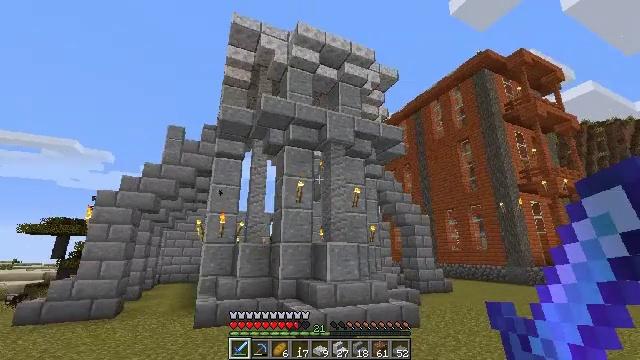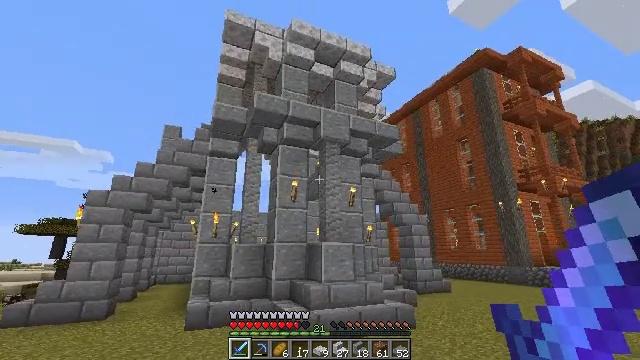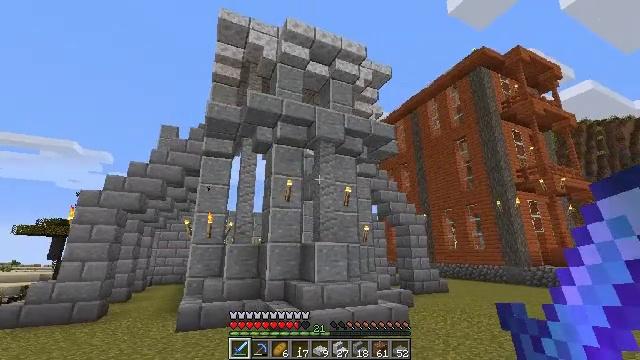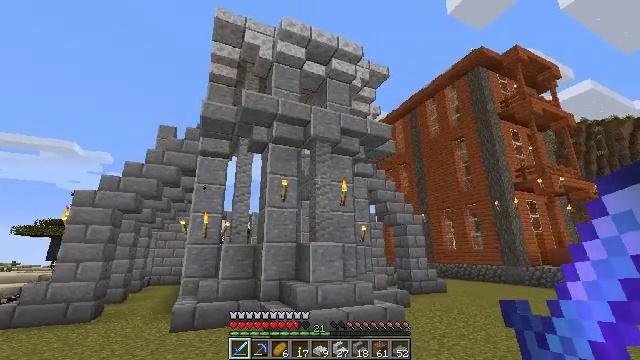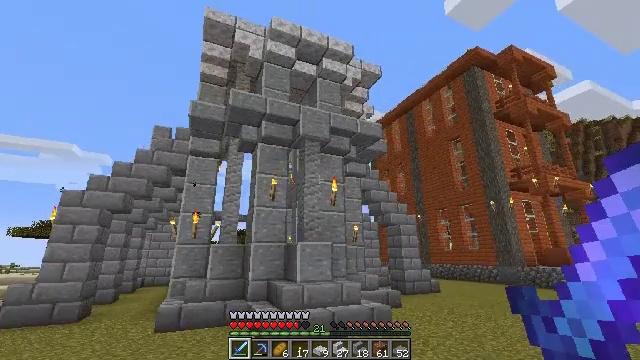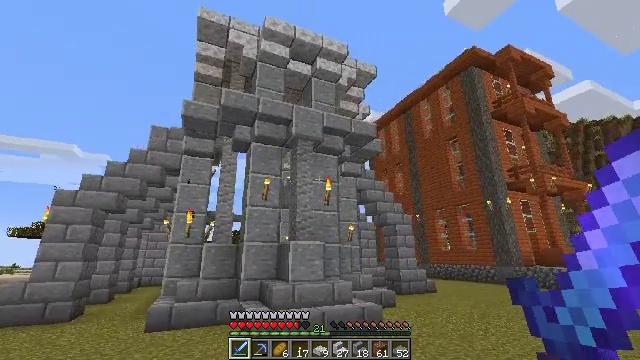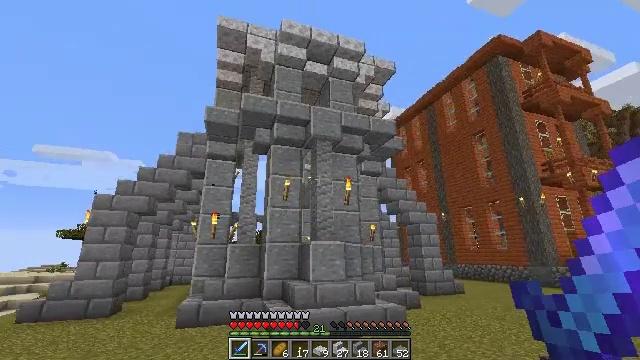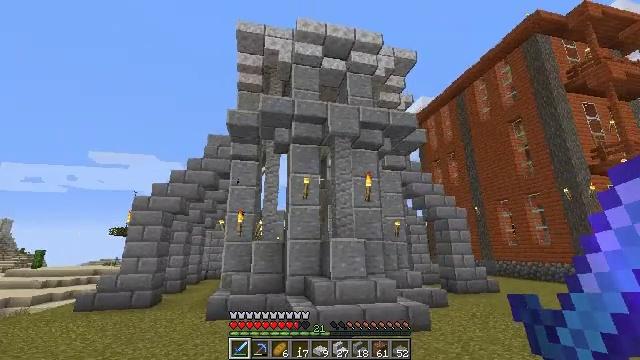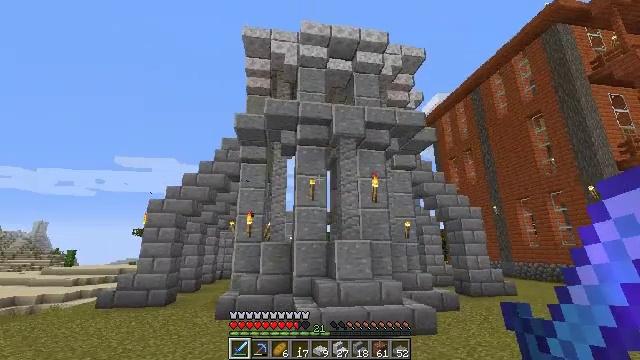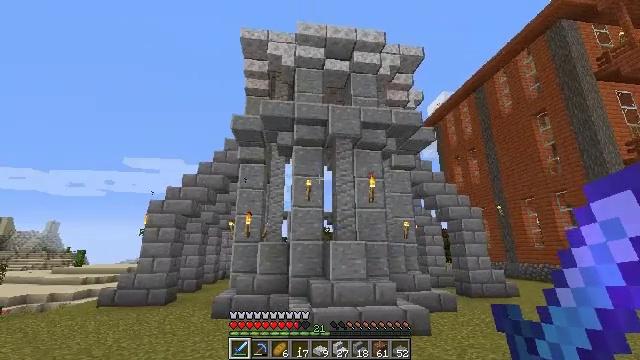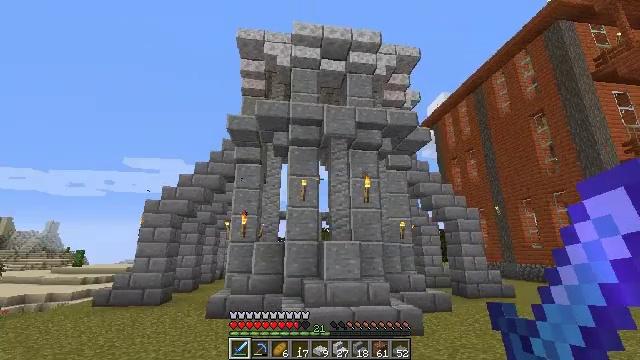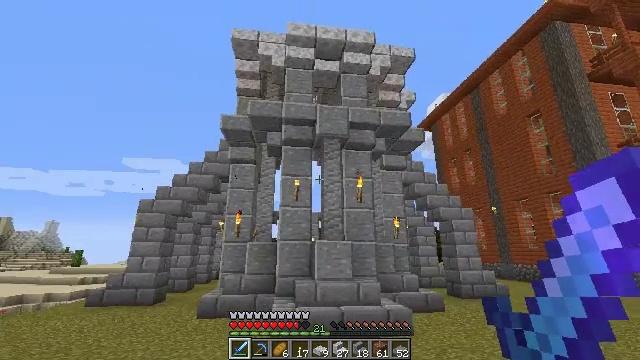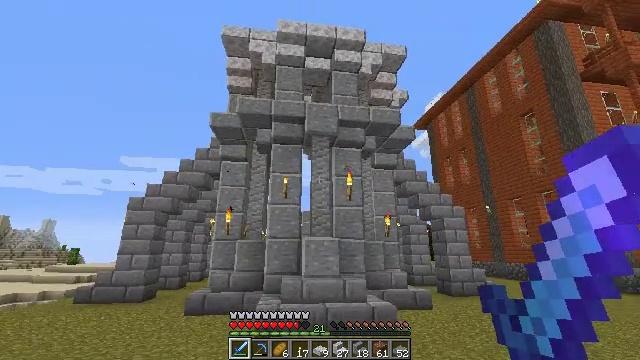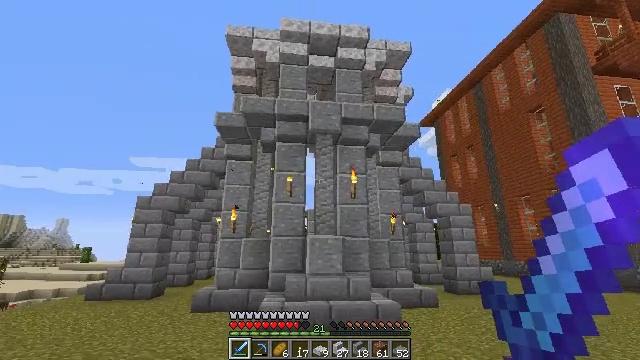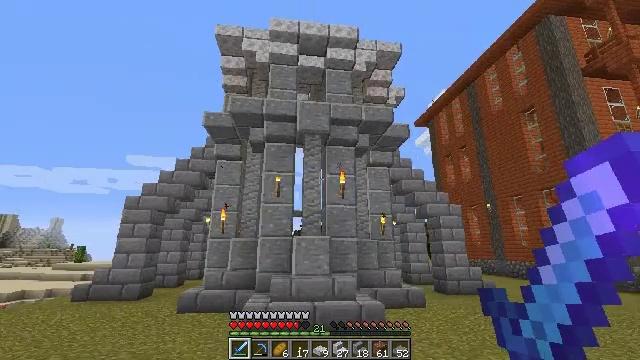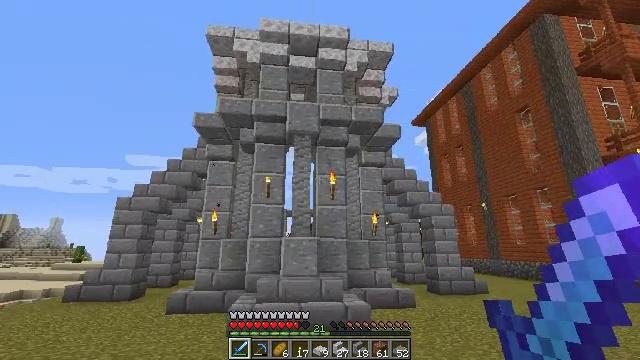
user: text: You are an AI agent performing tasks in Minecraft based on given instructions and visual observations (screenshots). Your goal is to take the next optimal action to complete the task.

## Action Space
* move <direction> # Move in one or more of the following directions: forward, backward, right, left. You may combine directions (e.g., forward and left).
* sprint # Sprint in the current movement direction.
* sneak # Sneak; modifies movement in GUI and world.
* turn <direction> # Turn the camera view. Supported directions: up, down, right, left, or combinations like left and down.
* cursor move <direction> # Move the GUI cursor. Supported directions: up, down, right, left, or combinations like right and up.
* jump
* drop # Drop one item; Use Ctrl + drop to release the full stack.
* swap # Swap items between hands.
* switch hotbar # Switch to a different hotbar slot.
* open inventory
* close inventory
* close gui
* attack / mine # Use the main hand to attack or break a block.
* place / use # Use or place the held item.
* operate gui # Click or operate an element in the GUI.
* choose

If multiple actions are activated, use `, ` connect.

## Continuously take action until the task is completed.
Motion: motion action
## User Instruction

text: Break the glass pane to collect it.
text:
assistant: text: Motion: move right
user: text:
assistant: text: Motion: move right
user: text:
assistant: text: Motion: move right
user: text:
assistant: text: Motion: move right
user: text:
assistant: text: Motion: move right
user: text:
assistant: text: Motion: move right, turn left
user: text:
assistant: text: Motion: move right, turn left
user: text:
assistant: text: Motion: move right, turn left
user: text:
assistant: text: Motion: move right, turn left
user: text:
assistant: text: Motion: move right
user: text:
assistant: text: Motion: move right
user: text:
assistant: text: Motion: move right
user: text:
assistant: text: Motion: move right, turn left
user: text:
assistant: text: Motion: move right
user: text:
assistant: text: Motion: move right
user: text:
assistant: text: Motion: move right
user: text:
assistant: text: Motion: move forward and move right
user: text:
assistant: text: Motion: move forward and move right
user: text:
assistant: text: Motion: move forward and move right
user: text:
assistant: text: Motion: move forward and move right, turn right
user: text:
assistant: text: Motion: move forward and move right
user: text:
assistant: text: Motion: move forward and move right, turn left
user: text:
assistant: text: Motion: move forward and move right, turn left
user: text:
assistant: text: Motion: move forward and move right, turn left
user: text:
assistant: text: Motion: move forward and move right, turn left
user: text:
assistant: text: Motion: move forward and move right, turn left
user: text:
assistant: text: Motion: move forward and move right
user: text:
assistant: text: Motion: move forward and move right
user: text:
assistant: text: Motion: move forward and move right
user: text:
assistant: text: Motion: move right